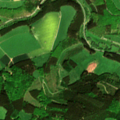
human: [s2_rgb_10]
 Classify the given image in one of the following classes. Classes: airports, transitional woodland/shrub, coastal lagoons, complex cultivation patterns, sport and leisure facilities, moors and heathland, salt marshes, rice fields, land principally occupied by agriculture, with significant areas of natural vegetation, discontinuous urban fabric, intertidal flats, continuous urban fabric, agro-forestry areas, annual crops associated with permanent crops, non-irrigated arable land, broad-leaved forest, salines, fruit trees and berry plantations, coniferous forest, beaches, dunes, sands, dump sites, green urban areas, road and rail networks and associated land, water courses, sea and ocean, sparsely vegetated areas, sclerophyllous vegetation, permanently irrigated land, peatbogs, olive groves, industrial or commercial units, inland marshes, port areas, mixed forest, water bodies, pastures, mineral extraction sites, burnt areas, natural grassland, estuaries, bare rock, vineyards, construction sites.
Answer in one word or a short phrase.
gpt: complex cultivation patterns, land principally occupied by agriculture, with significant areas of natural vegetation, coniferous forest, mixed forest